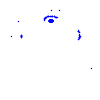
Particle: electron